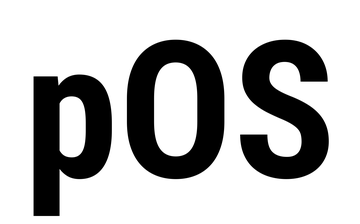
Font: Roboto_Condensed_Bold